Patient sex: M
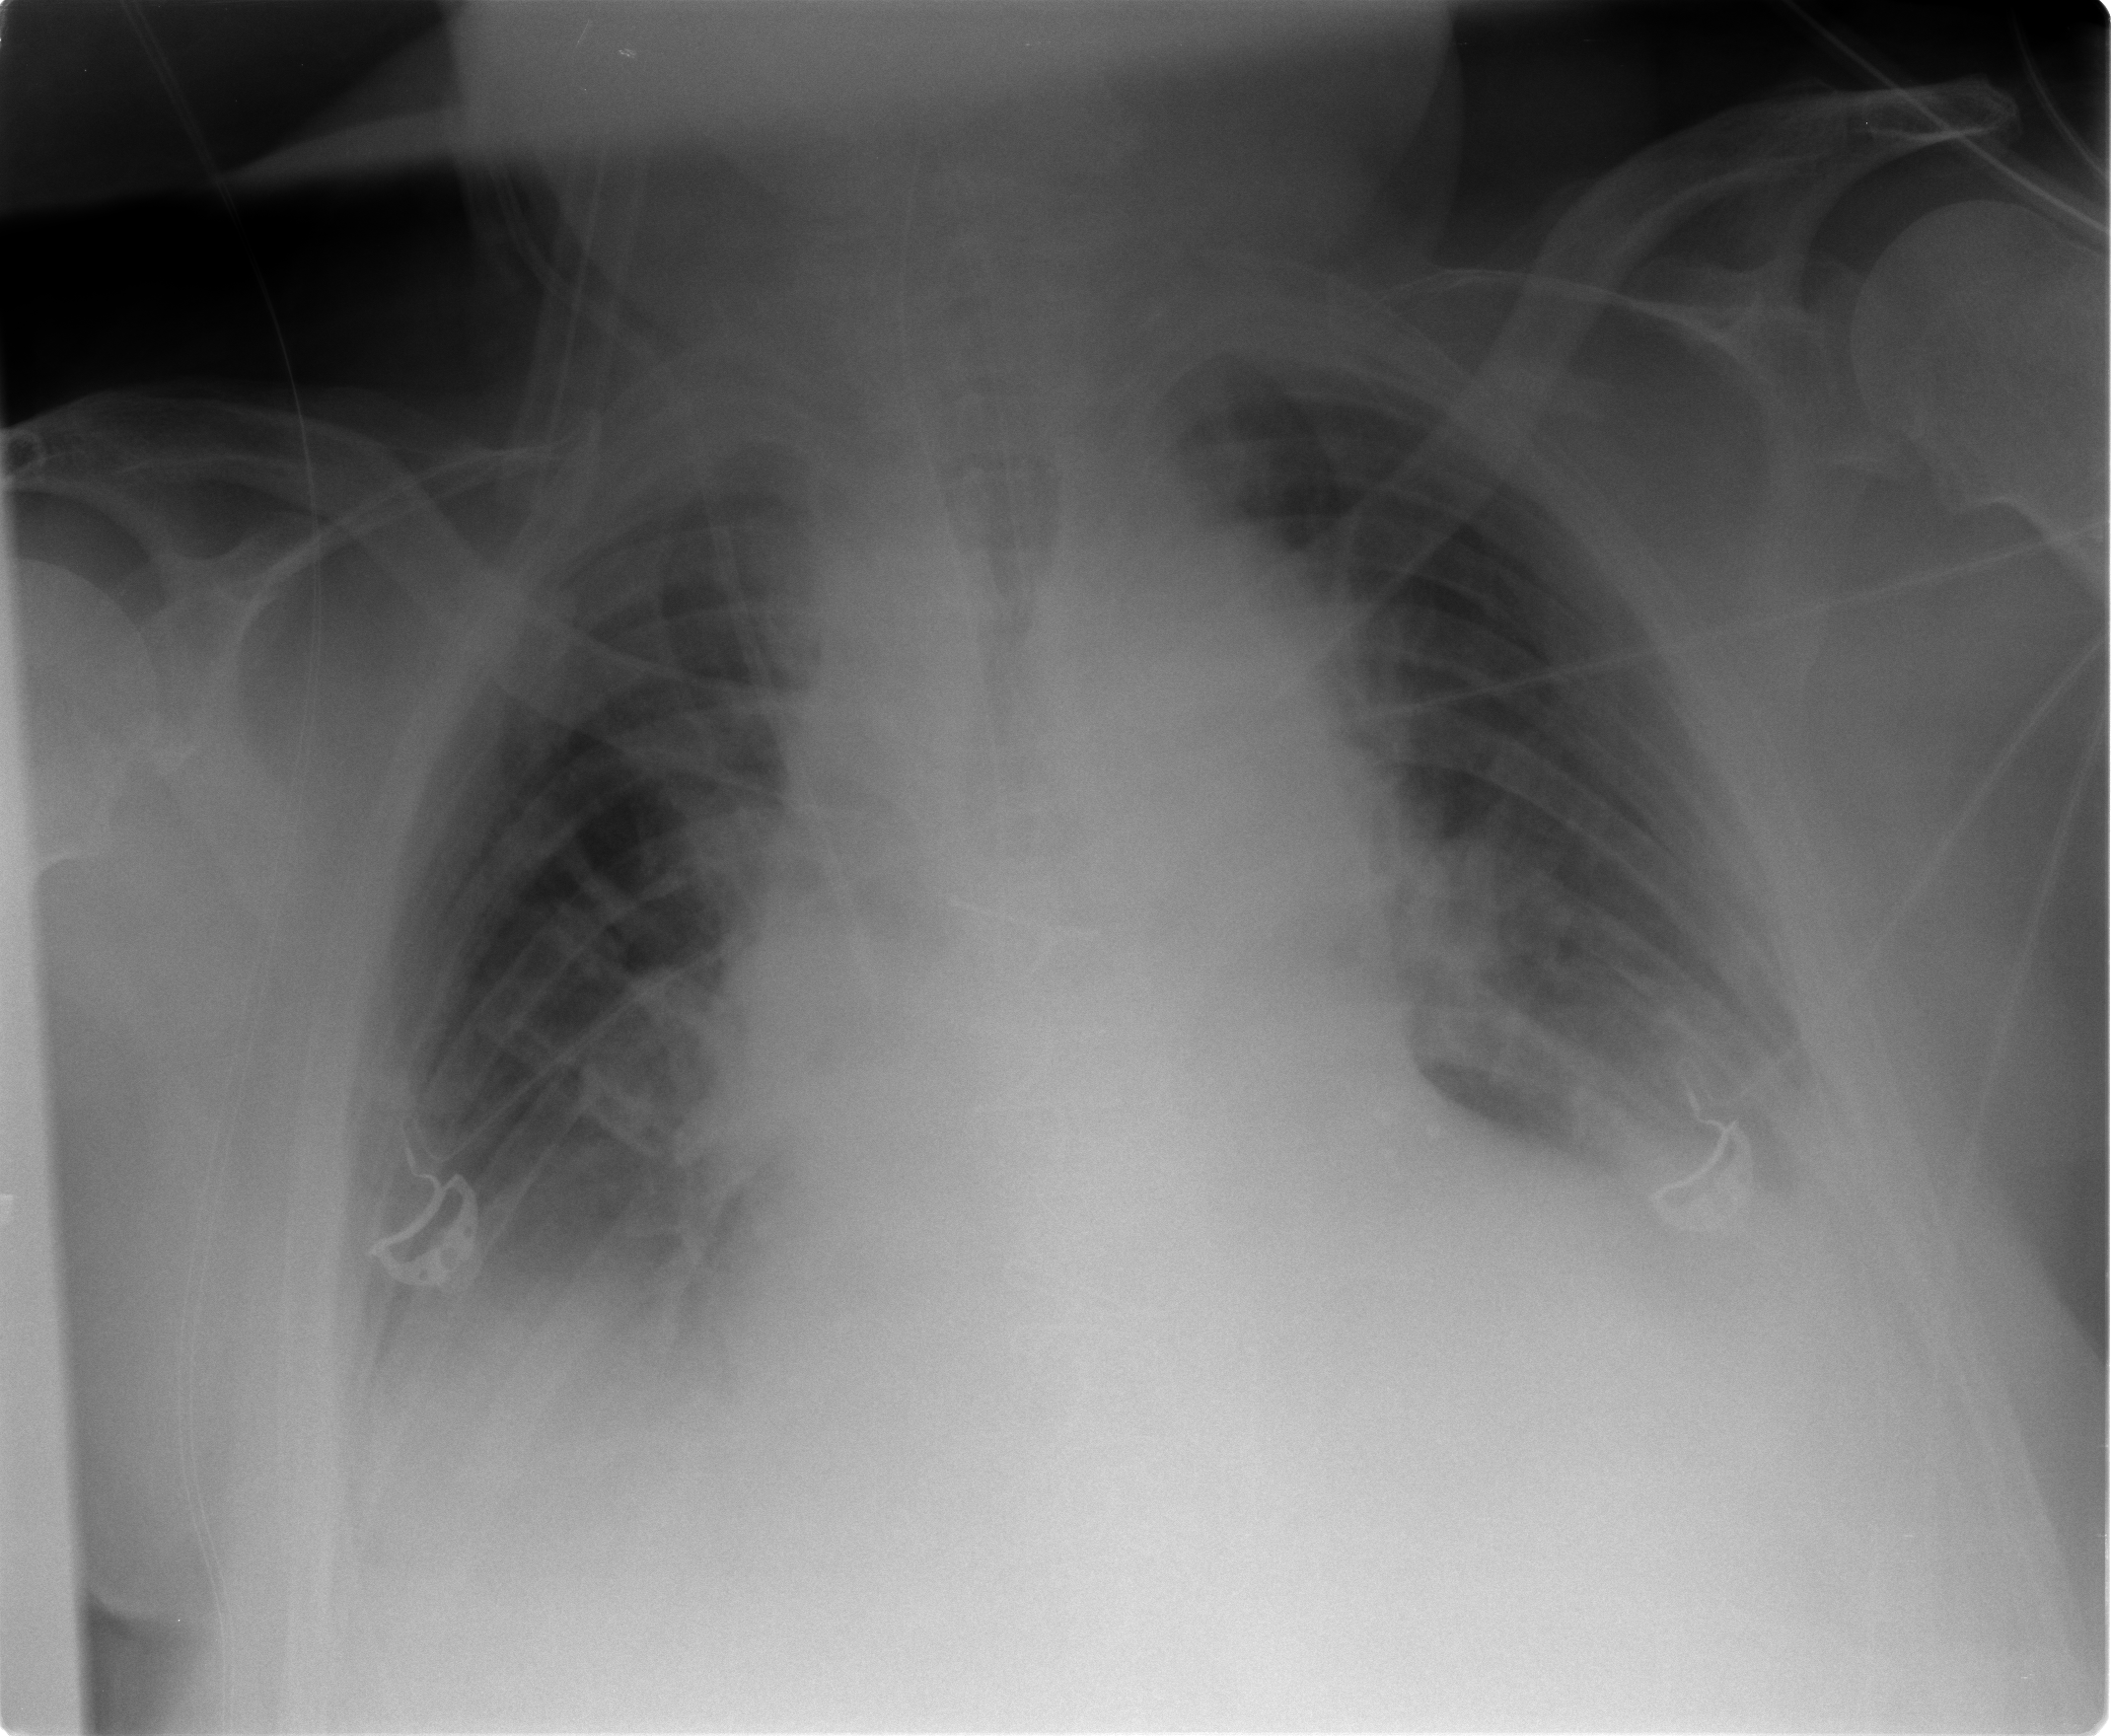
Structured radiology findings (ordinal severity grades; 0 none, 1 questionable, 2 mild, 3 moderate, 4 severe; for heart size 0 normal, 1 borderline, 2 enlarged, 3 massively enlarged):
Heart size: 2
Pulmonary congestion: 2
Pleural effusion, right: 2
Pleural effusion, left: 2
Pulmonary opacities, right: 0
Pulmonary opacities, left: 0
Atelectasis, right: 2
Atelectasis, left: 2